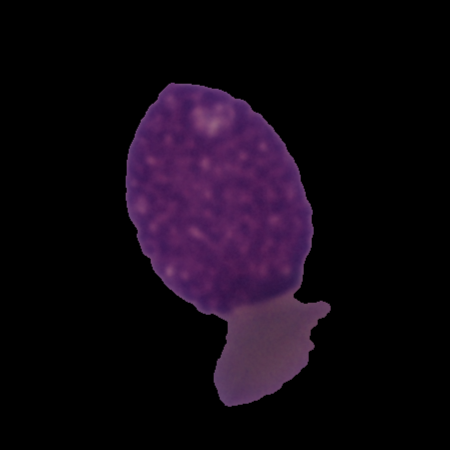
Label: cancer